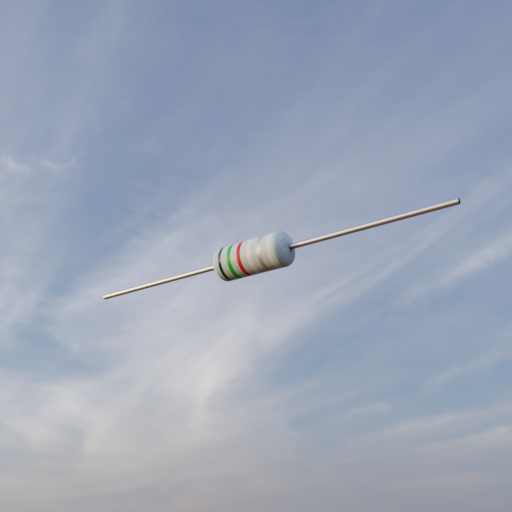
Resistor colour bands (in order): black, green, red, white, silver, white